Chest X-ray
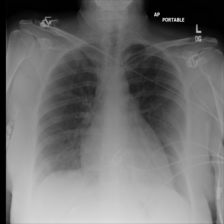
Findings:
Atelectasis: negative
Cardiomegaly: negative
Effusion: negative
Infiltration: negative
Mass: negative
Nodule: negative
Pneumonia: negative
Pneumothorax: negative
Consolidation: negative
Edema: negative
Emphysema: negative
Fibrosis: negative
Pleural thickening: negative
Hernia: negative